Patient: sex F, age 54
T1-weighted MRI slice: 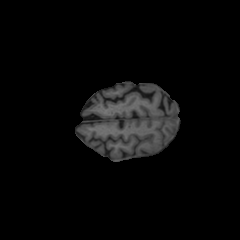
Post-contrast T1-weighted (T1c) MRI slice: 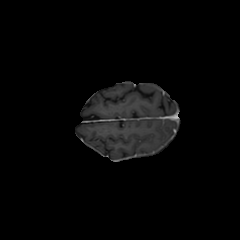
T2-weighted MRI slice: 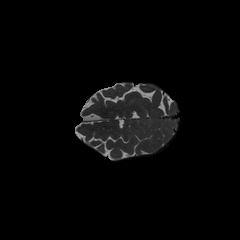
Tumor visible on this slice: no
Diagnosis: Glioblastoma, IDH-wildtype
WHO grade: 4